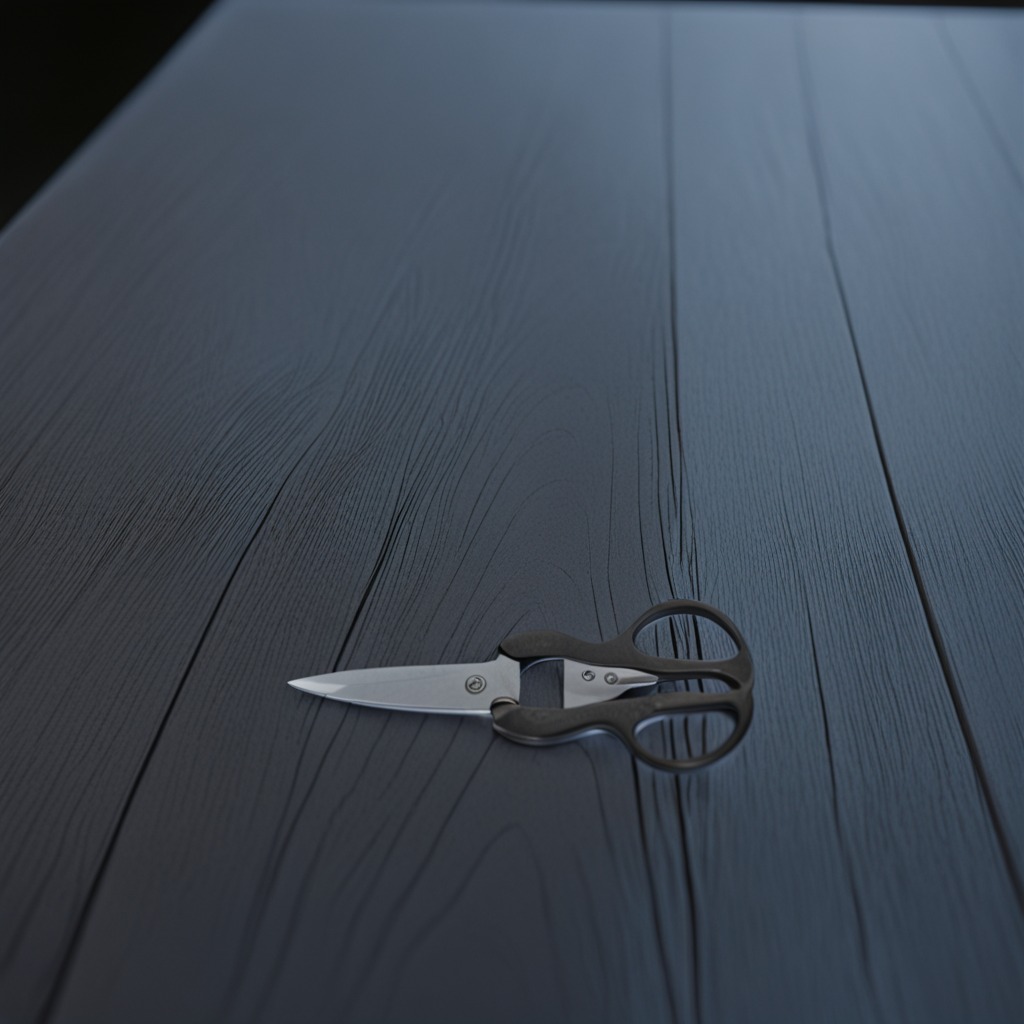
A scissor is lying on a table.